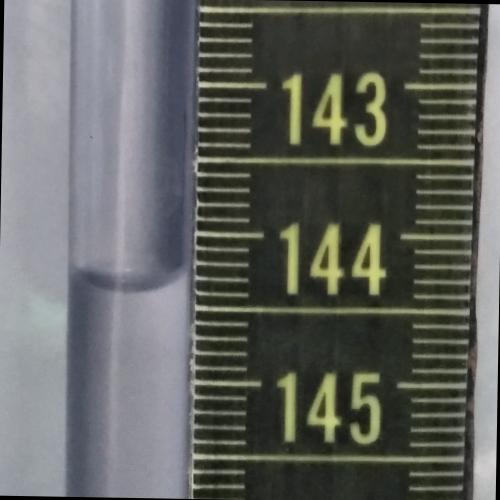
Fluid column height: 144.3 cm